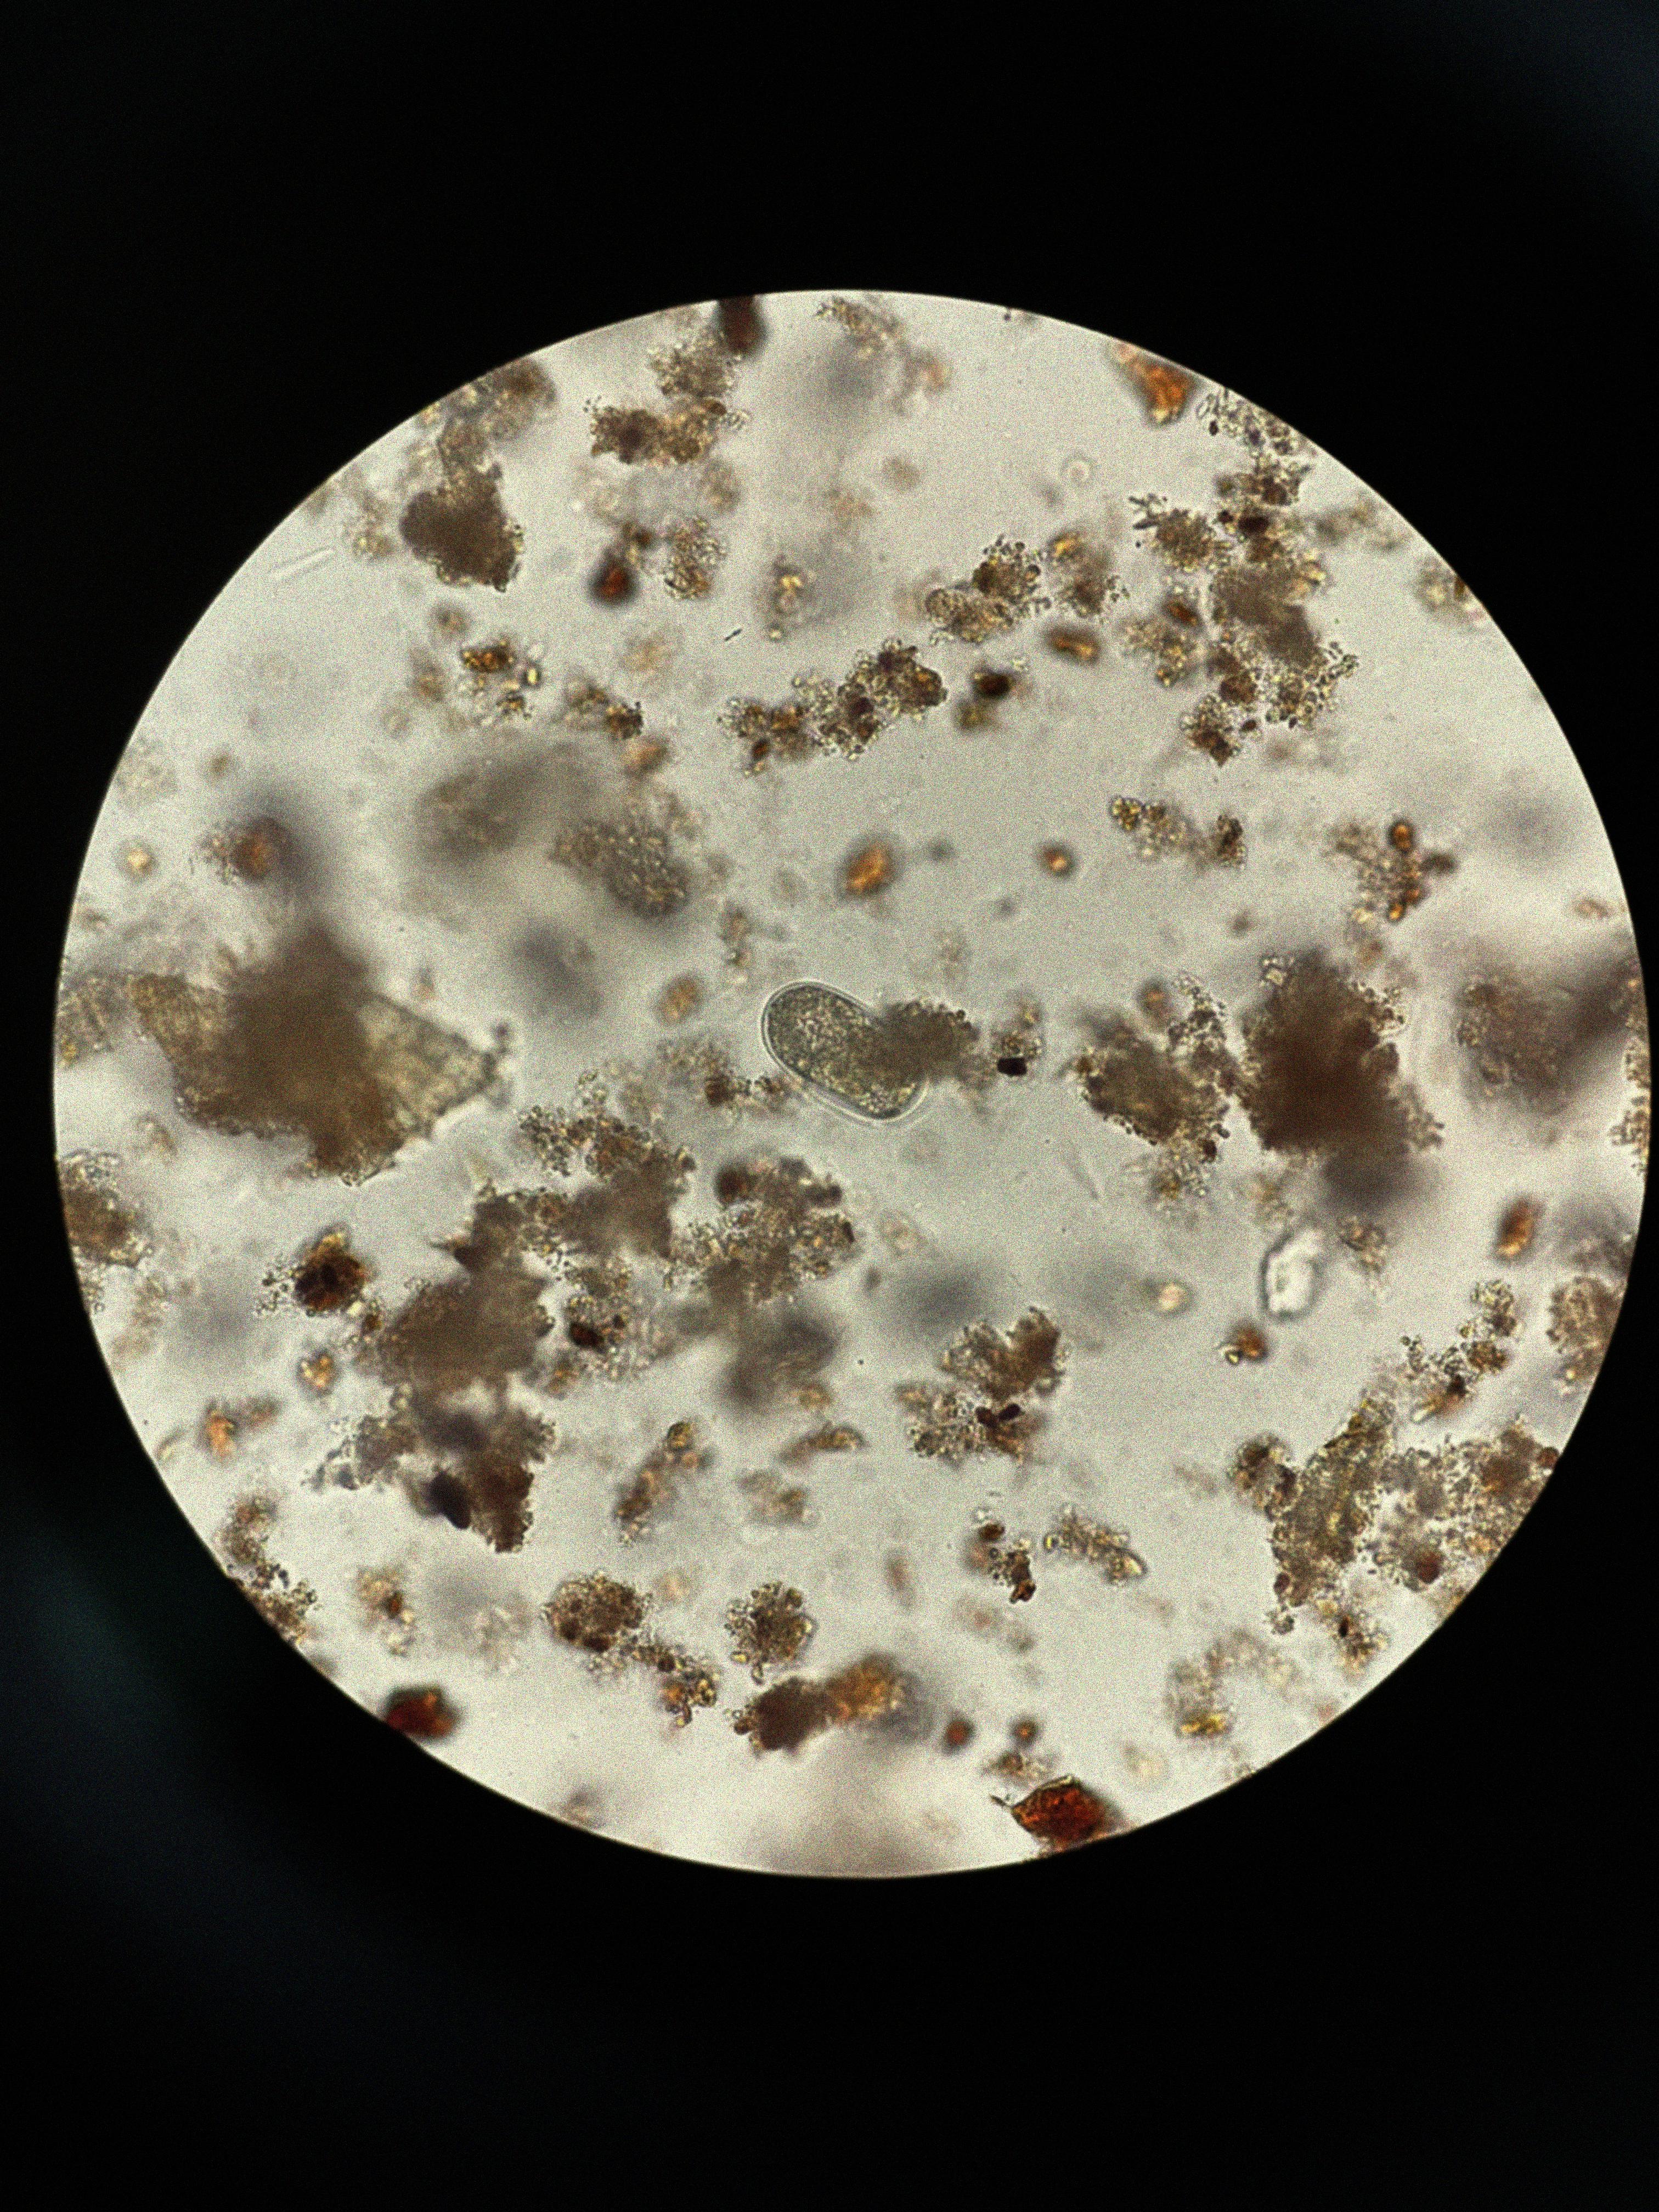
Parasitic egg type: Hookworm egg